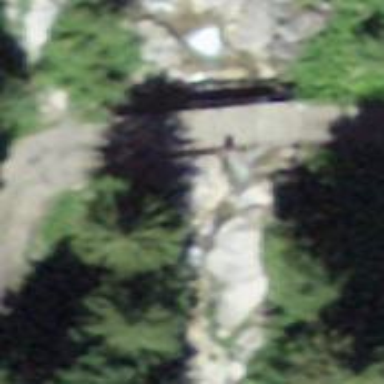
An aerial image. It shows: Ground path leading to bridge.